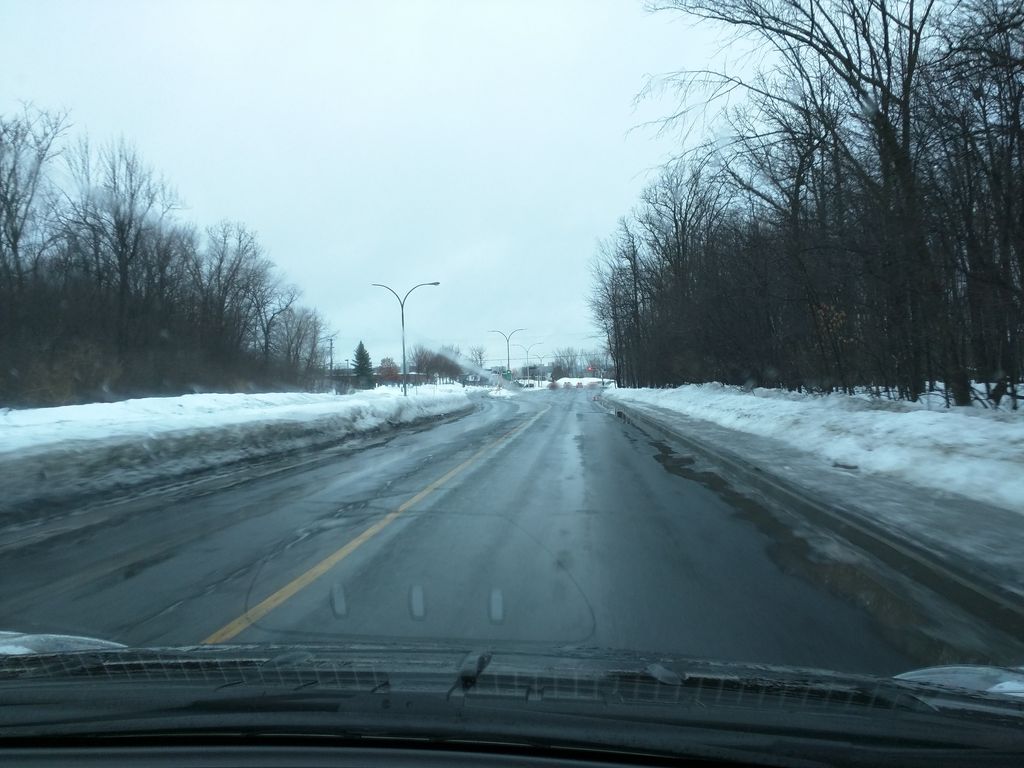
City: montreal